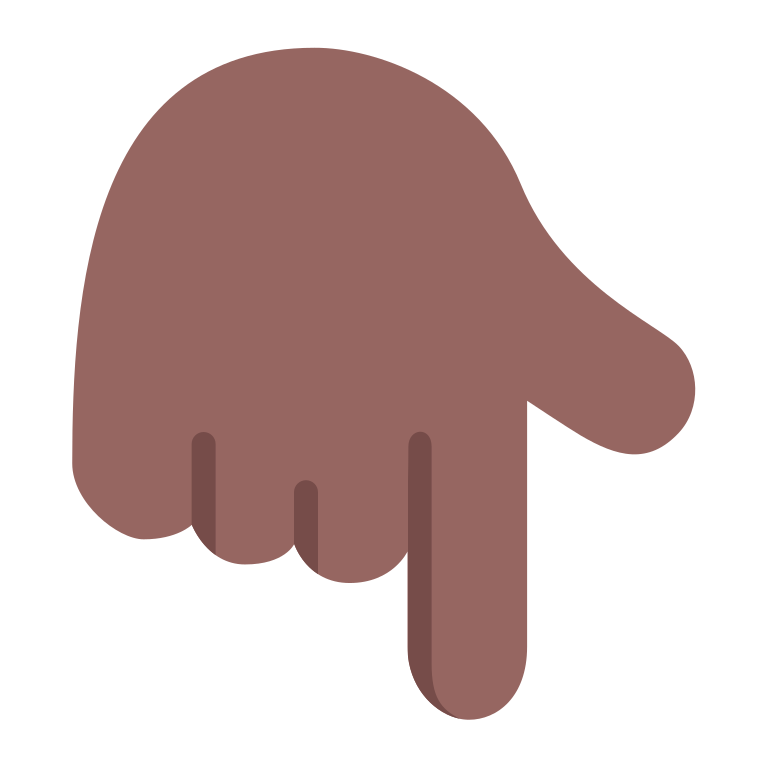
backhand index pointing down flat  dark